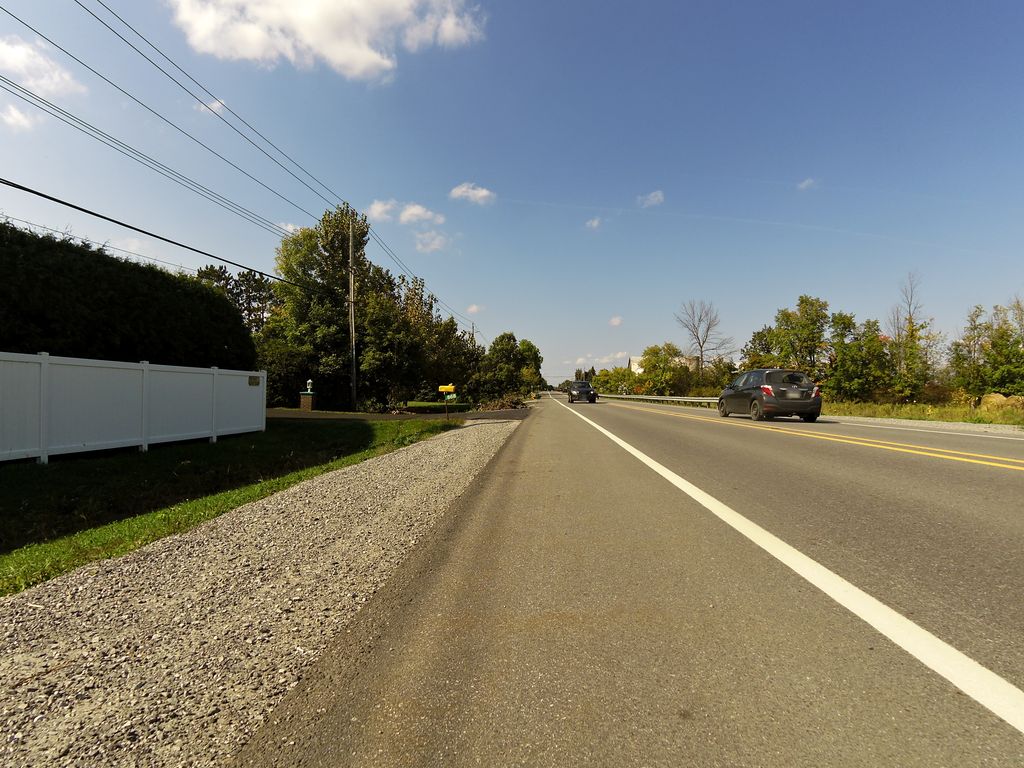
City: ottawa-gatineau